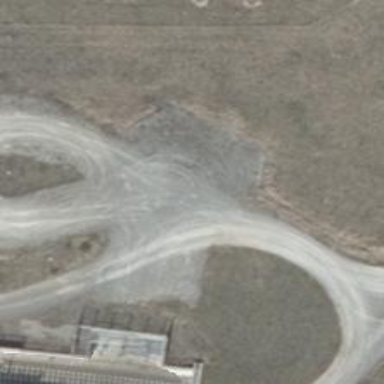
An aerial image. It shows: Service road with gravel surface.